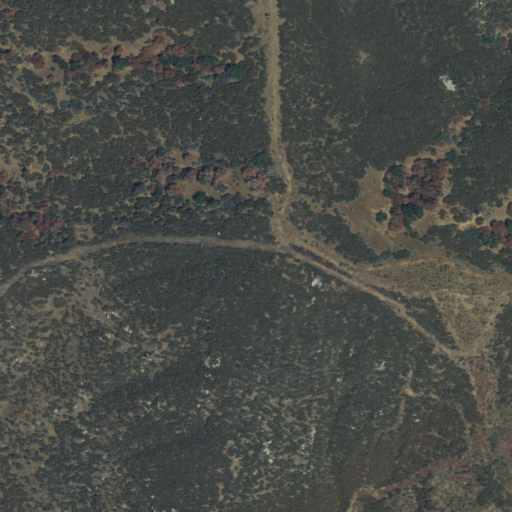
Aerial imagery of mountain in California named Lumreau Mountain containing shrub, grassland, evergreen forest, and deciduous forest